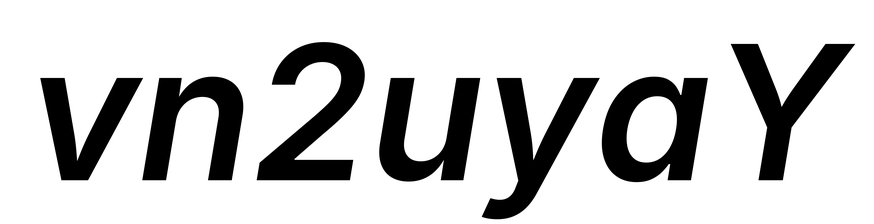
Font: Inter-Italic_SemiBold_Italic